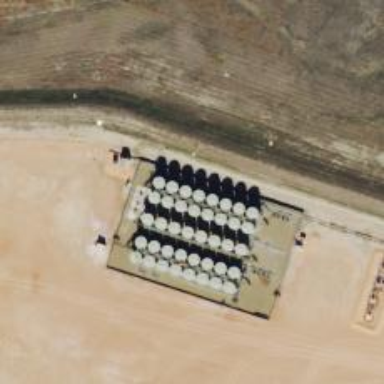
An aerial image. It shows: Storage tank with man-made structure.